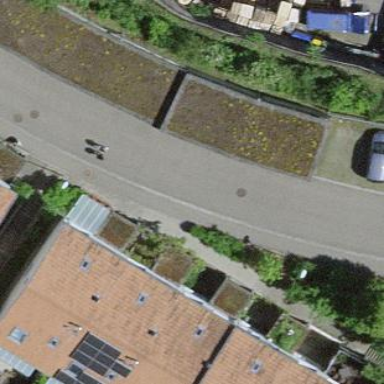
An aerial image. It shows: Area designated for garages.